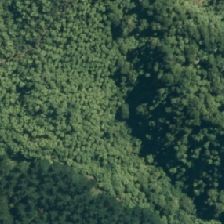
Land cover: broadleaved_indigenous_hardwood